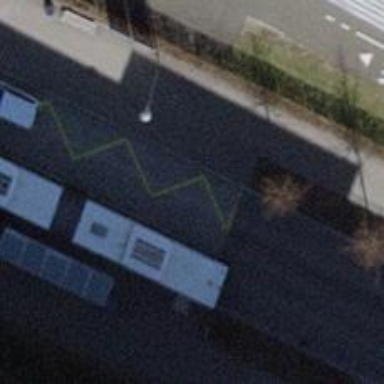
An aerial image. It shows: Bus stop with designated stop position for public transport.